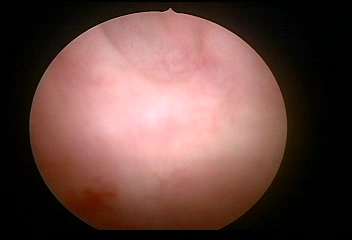
Modality: WLC
Class: Normal mucosa
Bladder cancer association: No